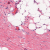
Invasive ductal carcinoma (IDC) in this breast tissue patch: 0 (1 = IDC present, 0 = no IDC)